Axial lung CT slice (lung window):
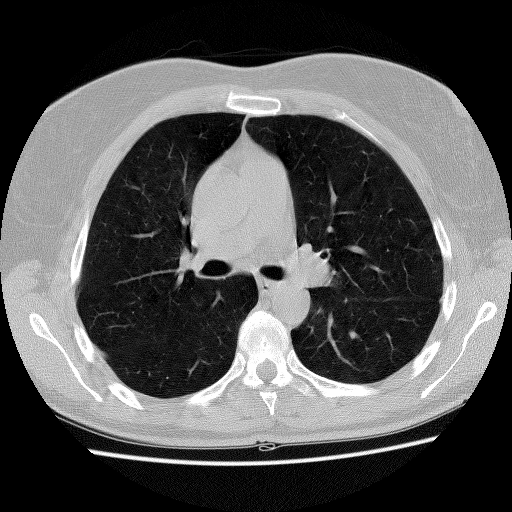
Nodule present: no